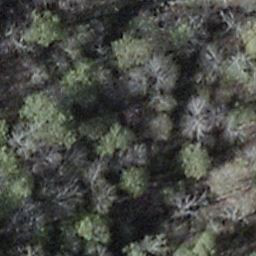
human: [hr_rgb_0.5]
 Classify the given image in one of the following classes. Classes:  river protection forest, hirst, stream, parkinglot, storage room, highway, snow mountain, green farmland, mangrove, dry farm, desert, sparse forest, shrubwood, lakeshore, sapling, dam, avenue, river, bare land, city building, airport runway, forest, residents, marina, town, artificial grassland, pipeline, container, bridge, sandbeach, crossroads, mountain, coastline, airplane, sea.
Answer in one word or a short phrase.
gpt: shrubwood